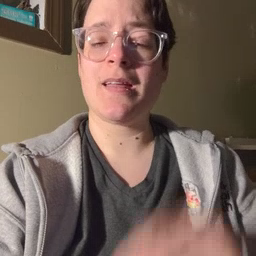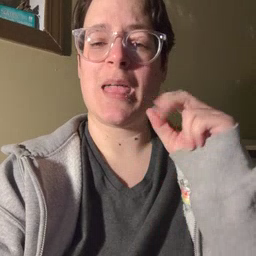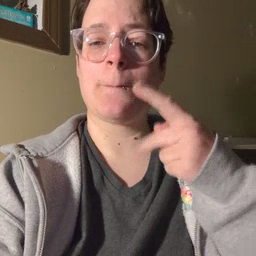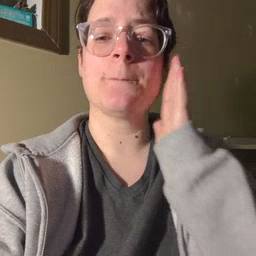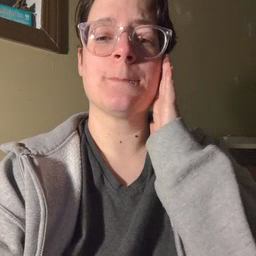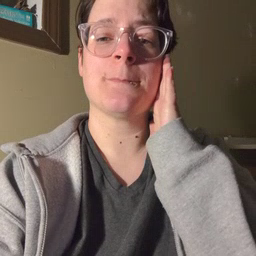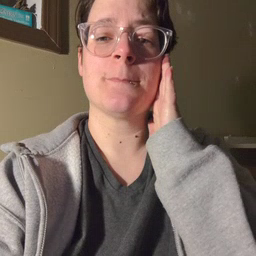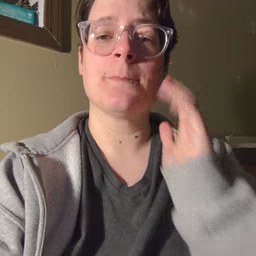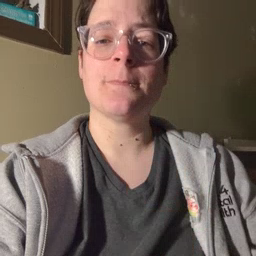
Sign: nap